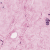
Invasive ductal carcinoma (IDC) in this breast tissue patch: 0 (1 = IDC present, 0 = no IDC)